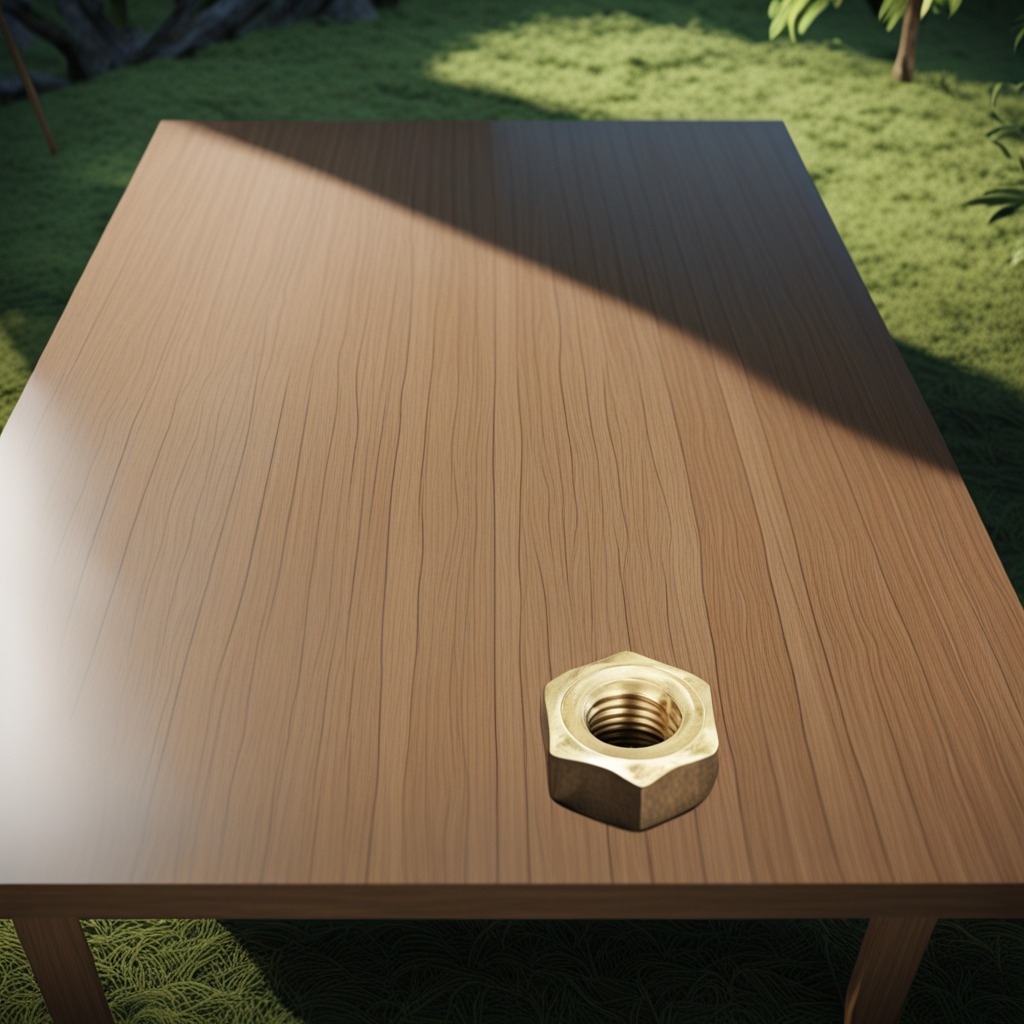
A metal nut is lying on a wooden table inside a jungle field workshop tent.